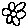
Label: flower